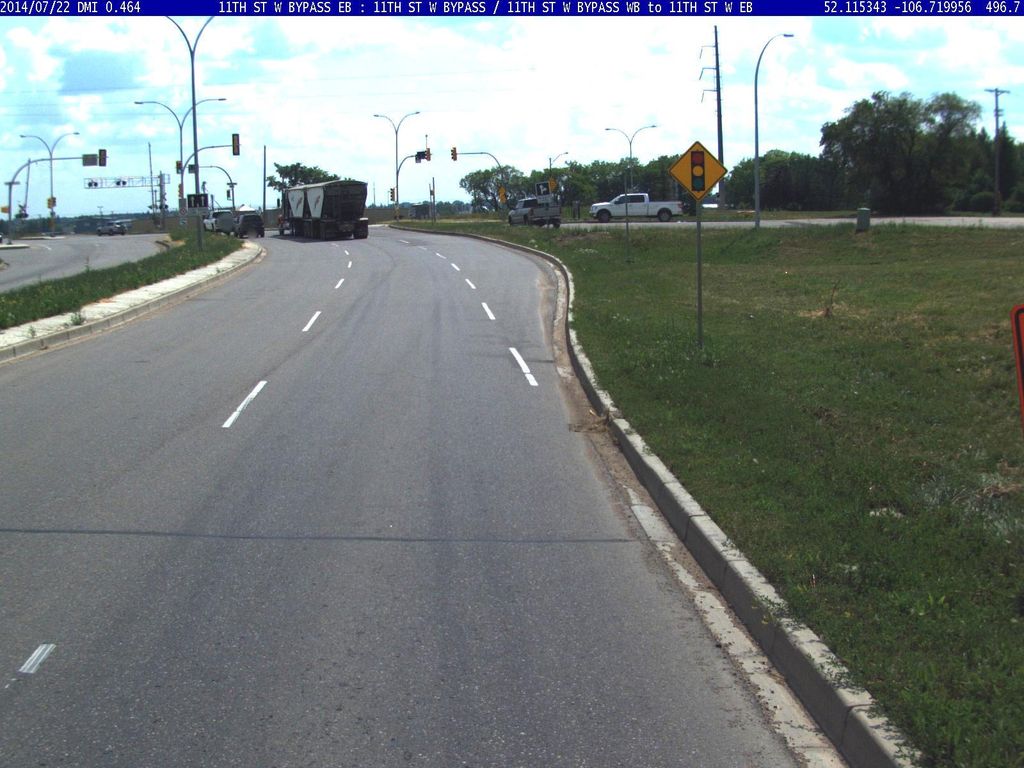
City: saskatoon